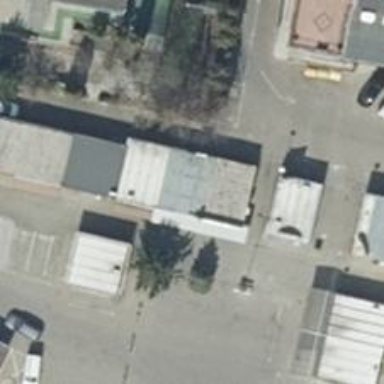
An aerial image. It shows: Convenience shop.